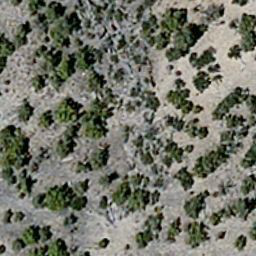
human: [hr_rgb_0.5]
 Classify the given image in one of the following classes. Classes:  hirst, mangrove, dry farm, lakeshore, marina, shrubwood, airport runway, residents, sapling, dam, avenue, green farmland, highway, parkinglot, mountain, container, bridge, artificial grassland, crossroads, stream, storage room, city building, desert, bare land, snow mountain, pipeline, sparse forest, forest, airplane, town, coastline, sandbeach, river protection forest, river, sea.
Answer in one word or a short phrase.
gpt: sparse forest